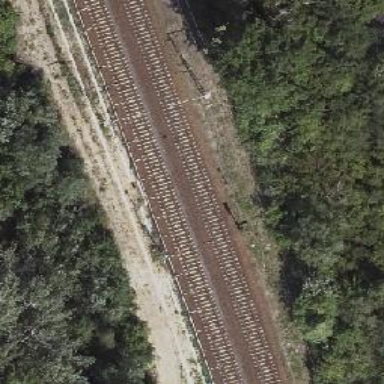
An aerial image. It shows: Railway signal.